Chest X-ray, PA view. Patient: 62 years old, sex M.
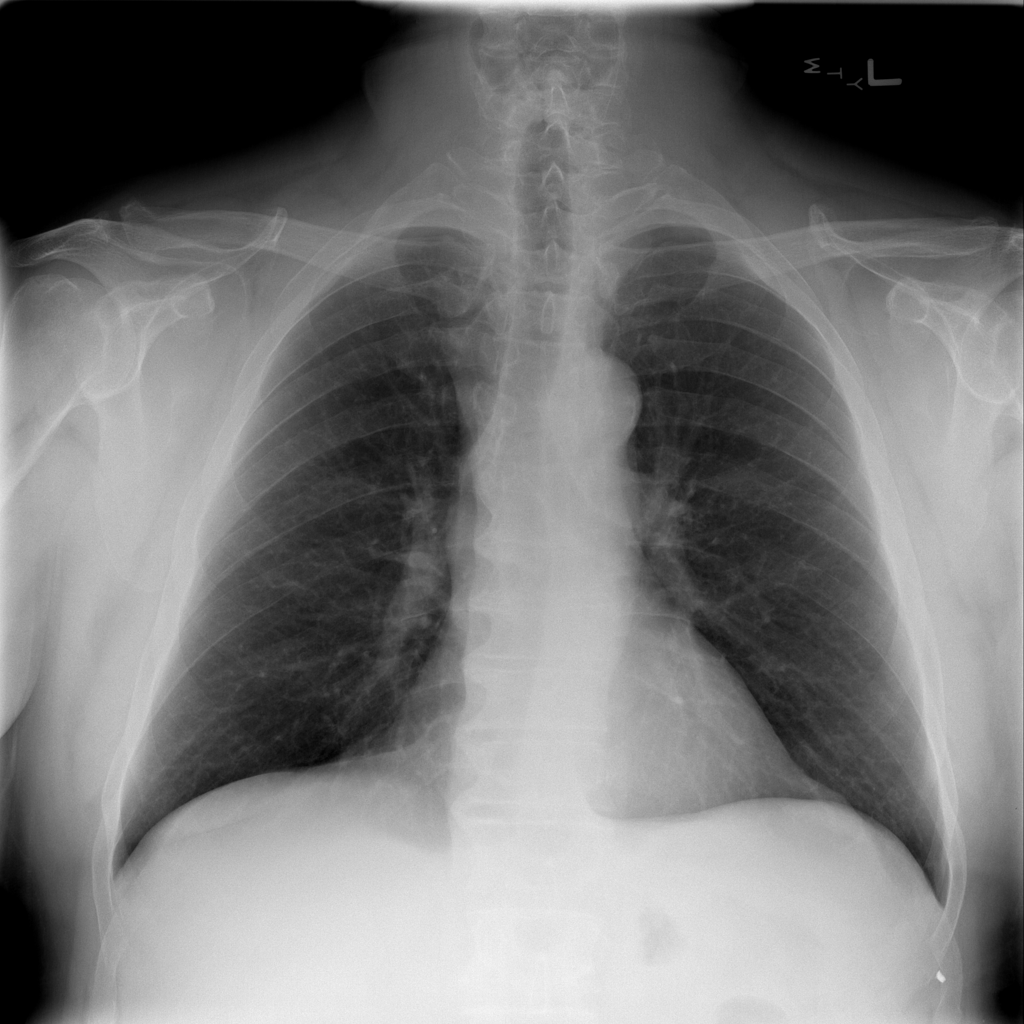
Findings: No Finding